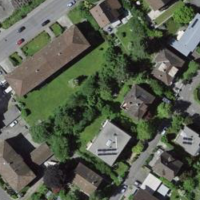
EUNIS habitat code: 55
Species observed at this site:
Corvus corone
Cyanistes caeruleus
Anas platyrhynchos
Troglodytes troglodytes
Dendrocopos major
Streptopelia decaocto
Fringilla coelebs
Passer domesticus
Sylvia atricapilla
Turdus merula
Tachymarptis melba
Larus michahellis
Parus major
Erithacus rubecula
Milvus migrans
Milvus milvus
Pica pica
Sitta europaea
Regulus regulus
Columba livia
Delichon urbicum